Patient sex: F
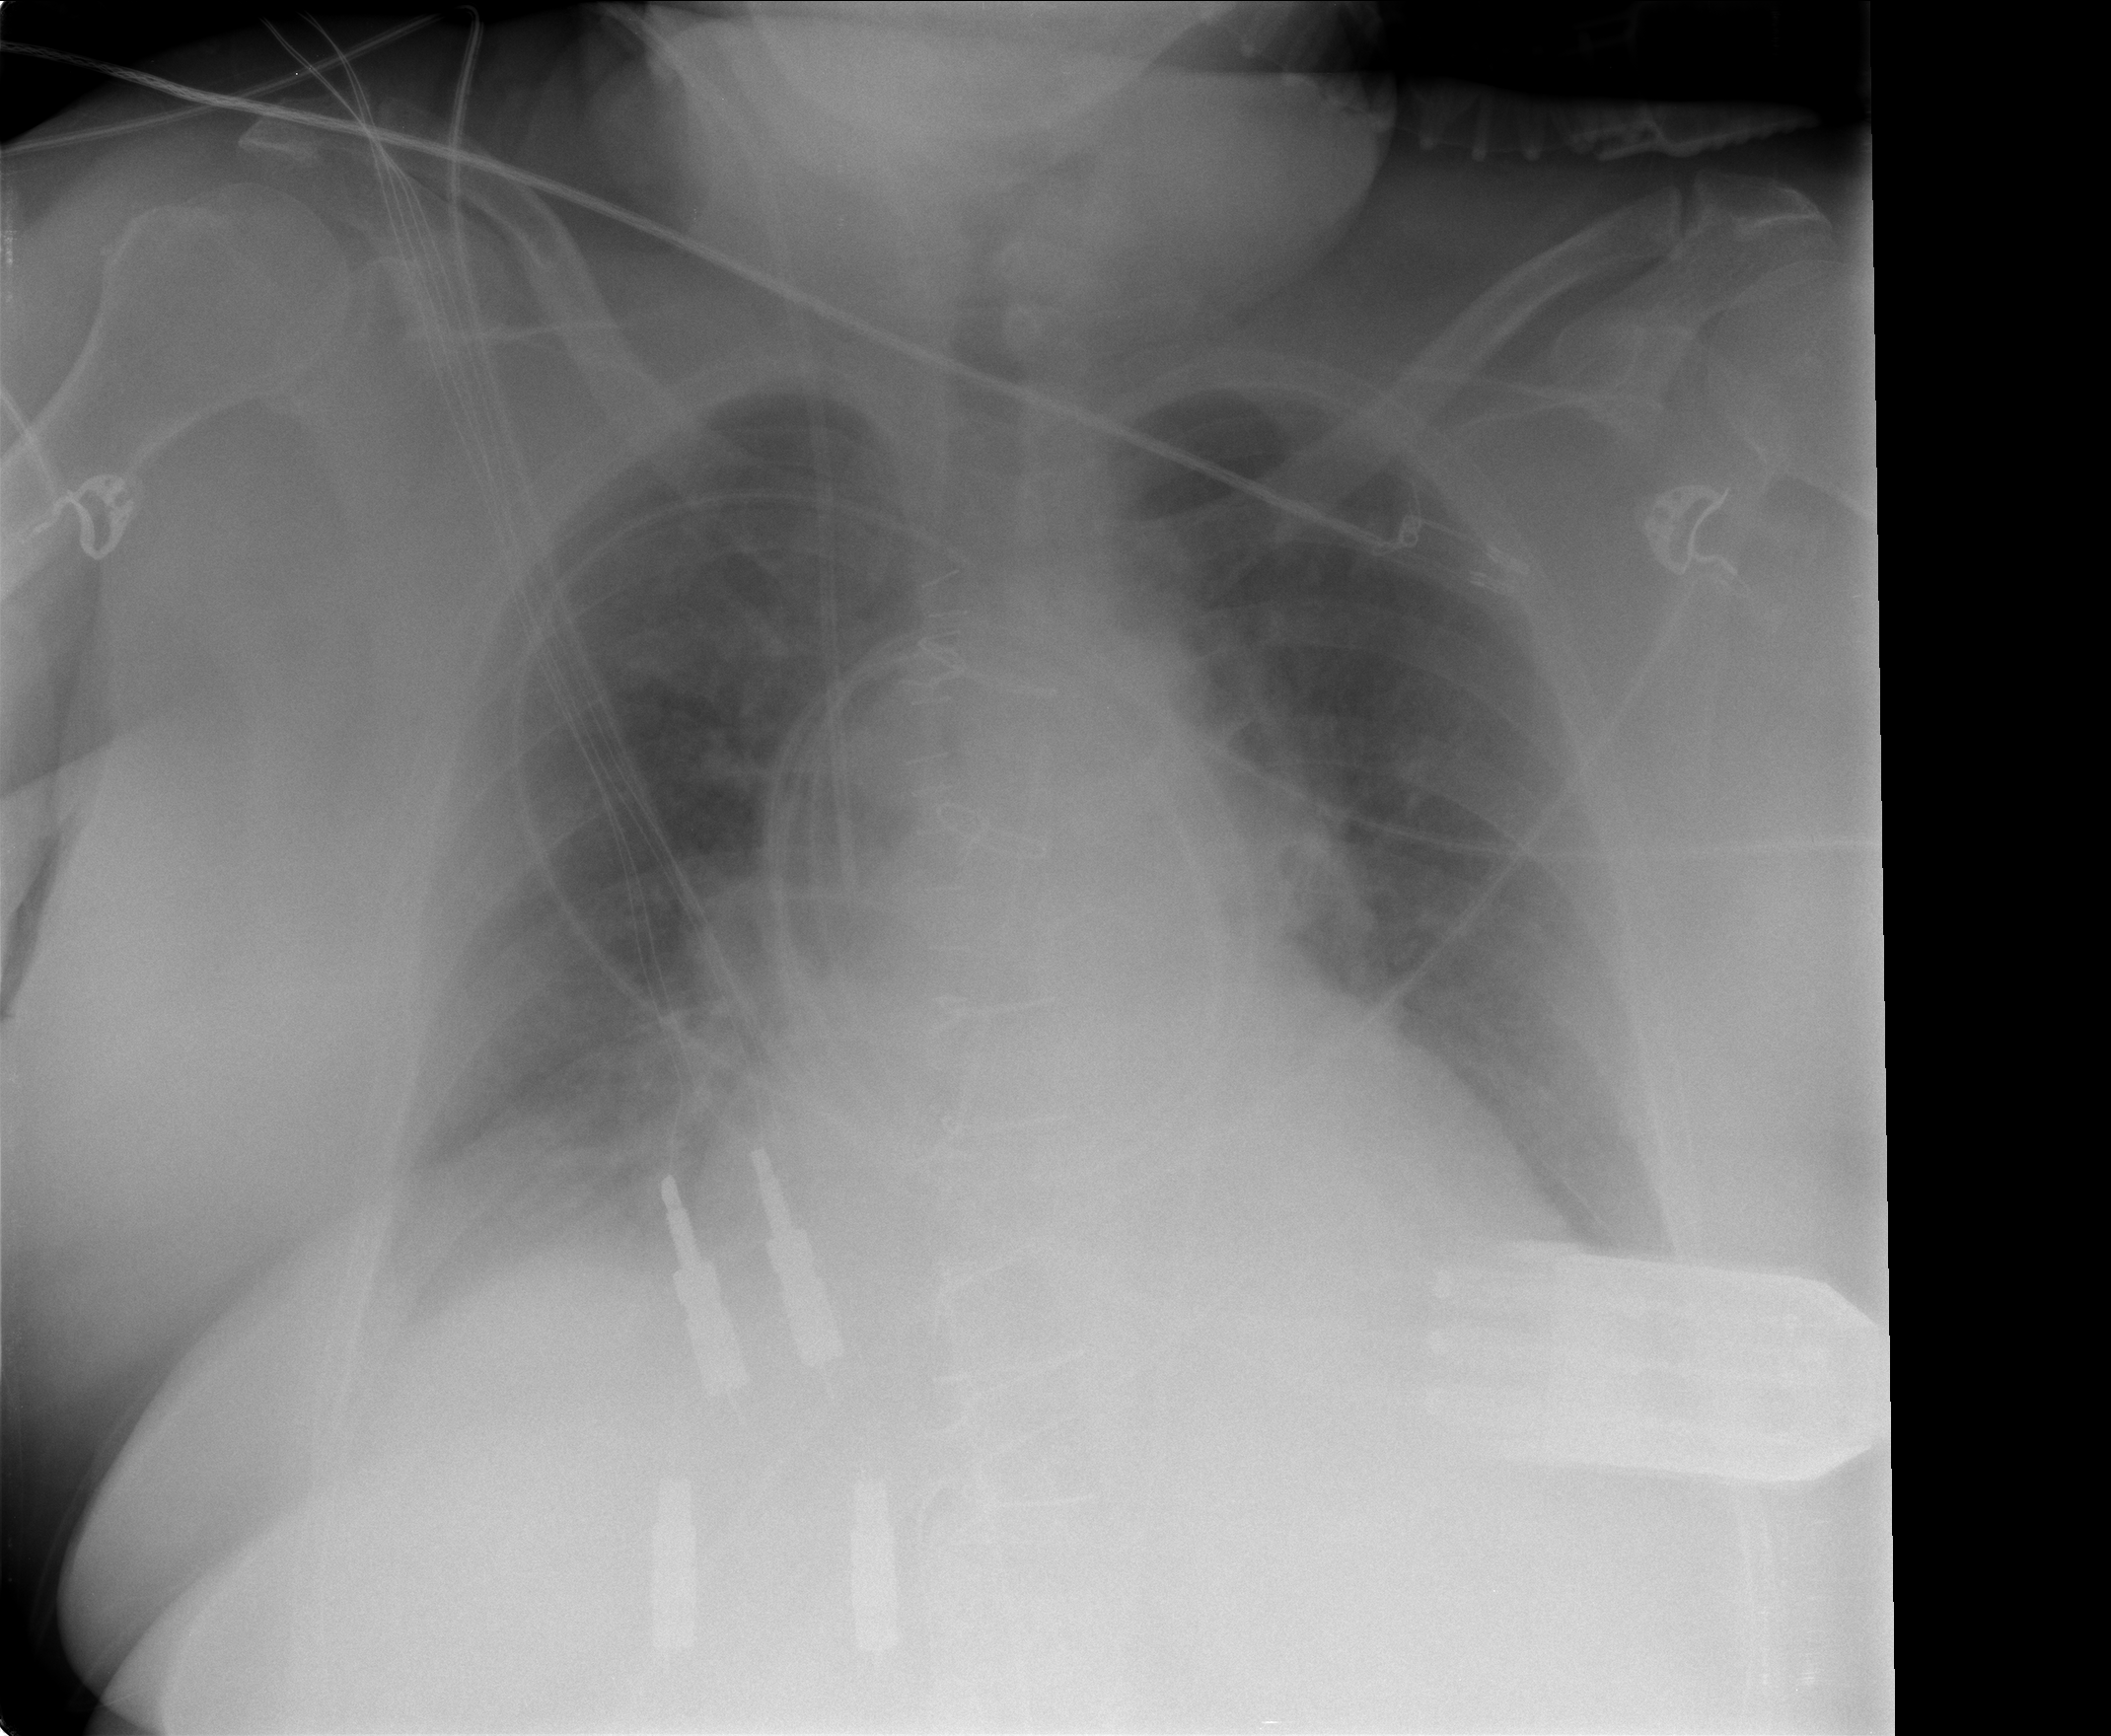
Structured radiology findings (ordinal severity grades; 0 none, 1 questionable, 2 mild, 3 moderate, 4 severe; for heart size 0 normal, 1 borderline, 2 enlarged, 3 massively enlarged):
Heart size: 2
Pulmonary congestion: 2
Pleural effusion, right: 0
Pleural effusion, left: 0
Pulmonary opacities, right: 1
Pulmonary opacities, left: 0
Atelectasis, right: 0
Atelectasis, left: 0